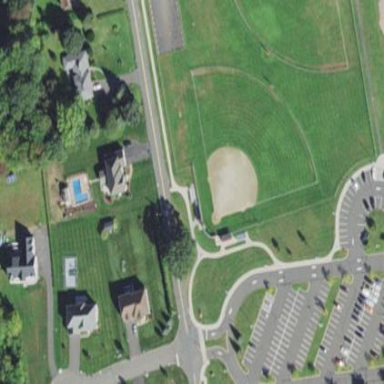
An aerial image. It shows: Baseball pitch for leisure and sports activities.